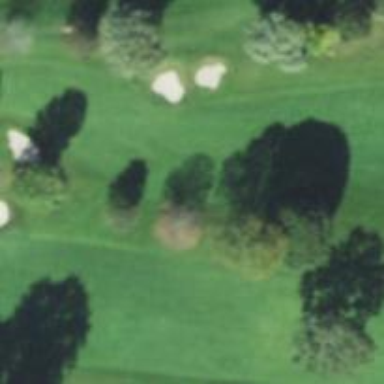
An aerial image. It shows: View of golf hole.